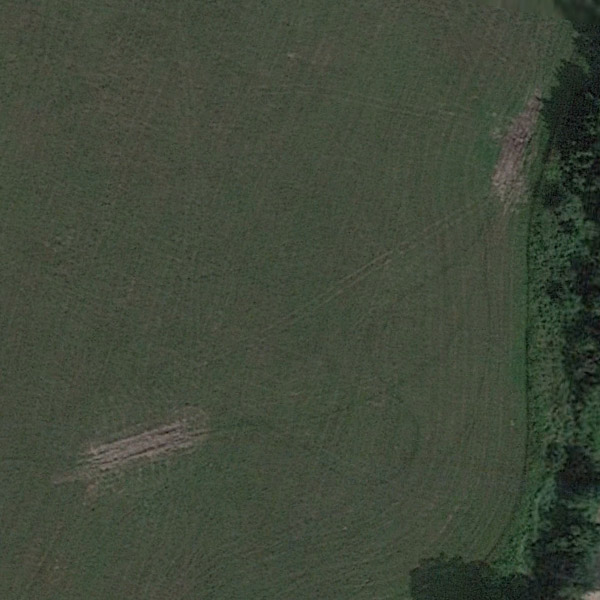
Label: Meadow